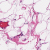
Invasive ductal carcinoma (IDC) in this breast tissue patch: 0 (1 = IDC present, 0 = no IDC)